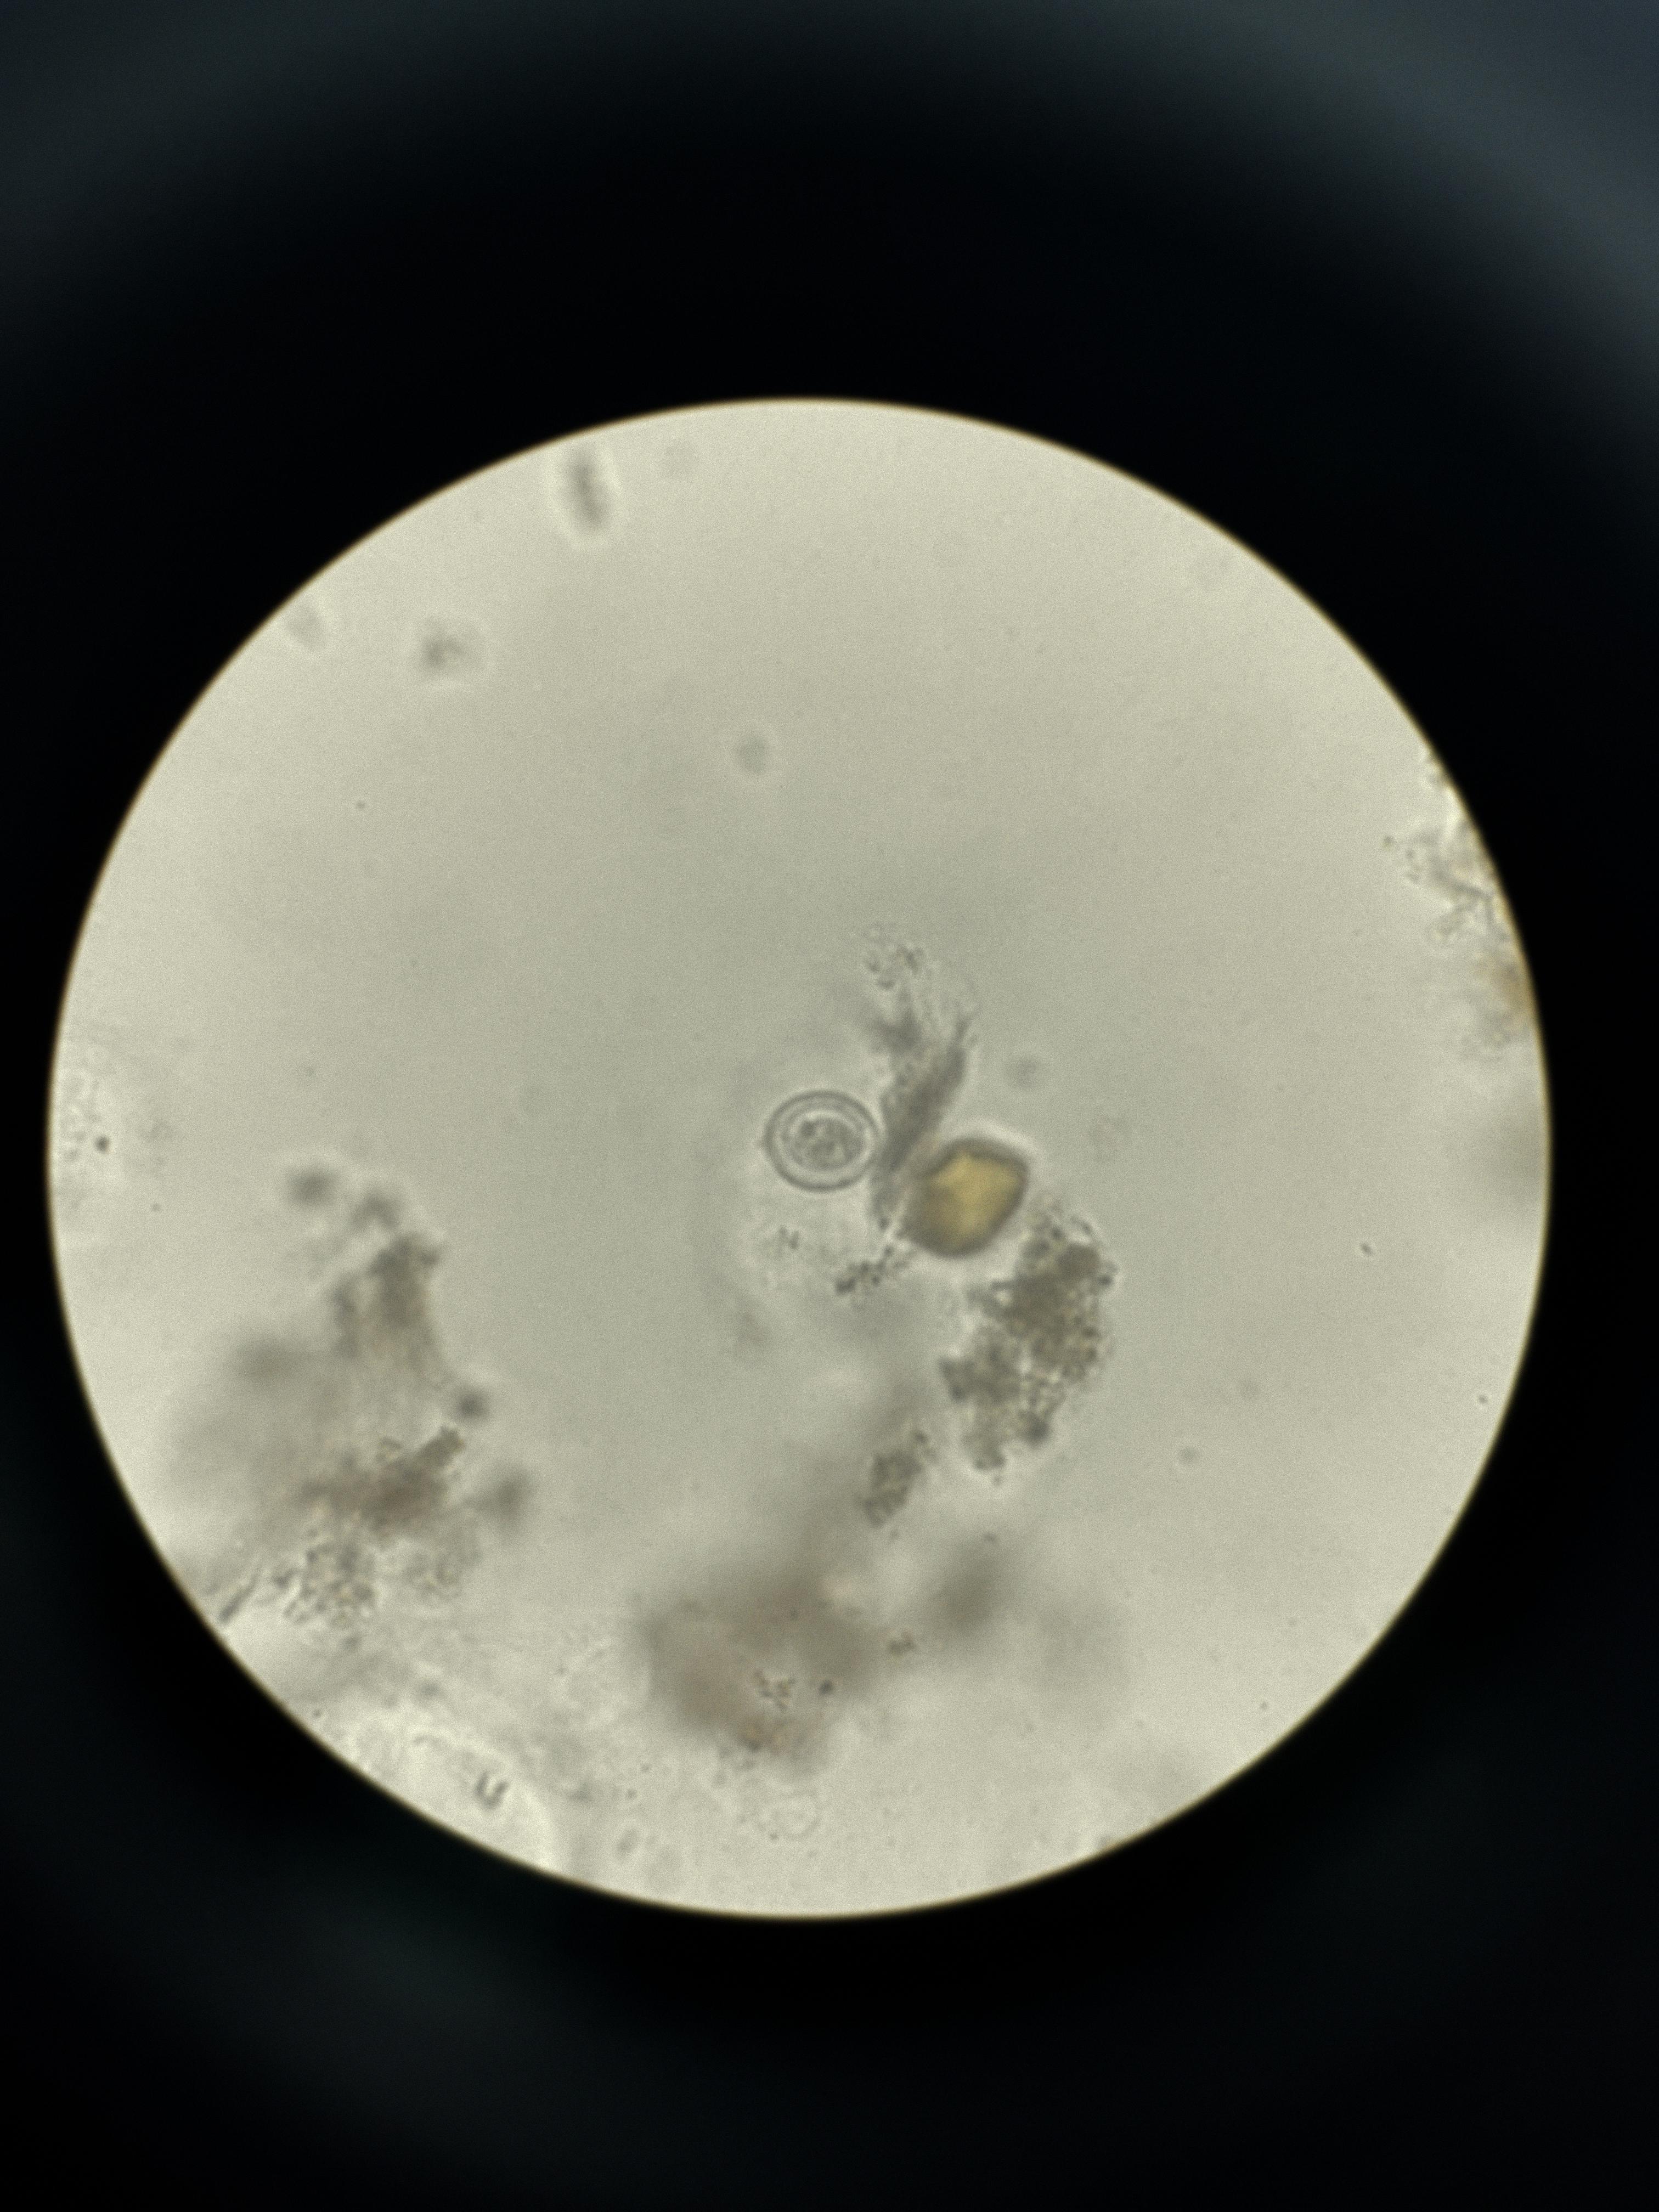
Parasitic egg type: Hymenolepis nana